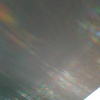
Label: sunburn